Question: I have a requirement where i need to remove Samsung multi window tray bar because some of my application control is behind it.

Thanks in advance.
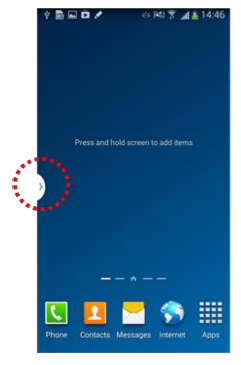
Answer: Samsung has not provided any api to completely disable or remove multi window tray bar for our application.
Samsung has only provided api to make our application compatible with multi window.
<URL>